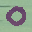
Label: 0